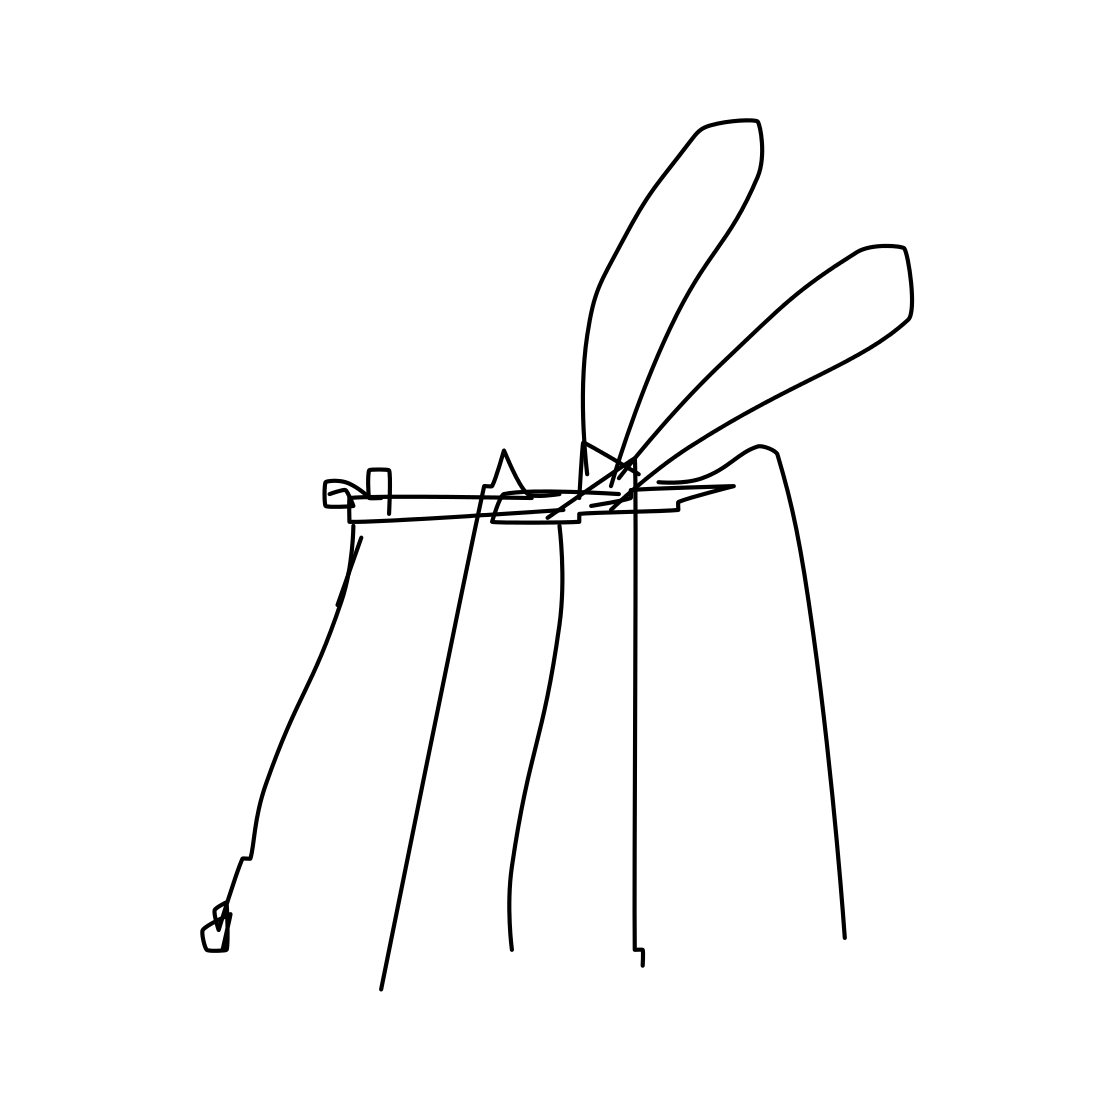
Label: mosquito